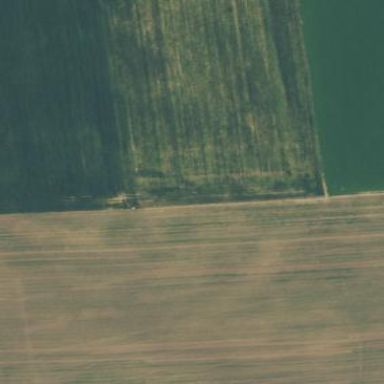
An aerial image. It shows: Farmland with corn crops.